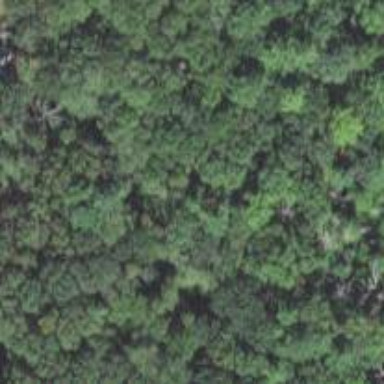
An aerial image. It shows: Mixed woodland with various types of leaves.